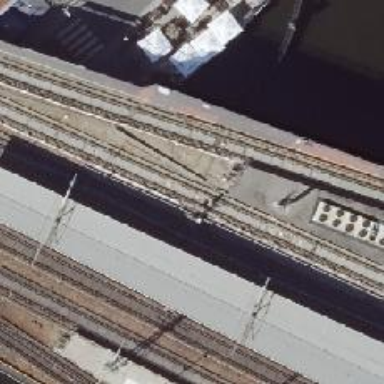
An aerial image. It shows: Bridge for light rail electrified with ballastless track.